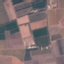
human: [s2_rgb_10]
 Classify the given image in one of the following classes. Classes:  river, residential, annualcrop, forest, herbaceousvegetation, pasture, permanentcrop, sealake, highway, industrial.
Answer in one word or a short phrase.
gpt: PermanentCrop